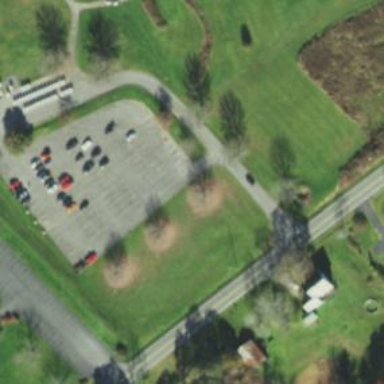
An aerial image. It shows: Pathway for golfing.